Question: I want to find intersection between two maps. My map has structure 'map<int,line>', where 'line' is a structure. The problem is when i use 'set_intersection' for performing the intersection i get the following error represented in the image.

Below is my code
'''
#include <string>
#include <iostream>
#include <map>
#include <algorithm>
using namespace std;
typedef pair<int, int> point;
struct line
{
int lineid;
point starting, ending;
};
int main(int argc, char* argv[])
{
typedef map<int, line> mymap;
line w,x,y,z;
w.lineid = 1;
w.starting = { 5, 1 };
w.ending = { 5, 100 };
x.lineid = 2;
x.starting = { 20, 56 };
x.ending = { 120, 56 };
y.lineid = 3;
y.starting = { 100, 150 };
y.ending = { 100, 200 };
z.lineid = 4;
z.starting = { 330, 50 };
z.ending = { 330, 150 };
mymap bin1;
bin1.insert({ w.lineid, w });
bin1.insert({ x.lineid, x });
bin1.insert({ y.lineid, y });
mymap bin2;
bin2.insert({ x.lineid, x });
bin2.insert({ y.lineid, y });
bin2.insert({ z.lineid, z });
mymap out;
mymap::iterator out_itr(out.begin());
set_intersection(bin1.begin(), bin1.end(), bin2.begin(), bin2.end(),
inserter(out, out_itr));
cout << "" << out.size();
return 0;
}
'''
Any help to solve this issue will be helpful.
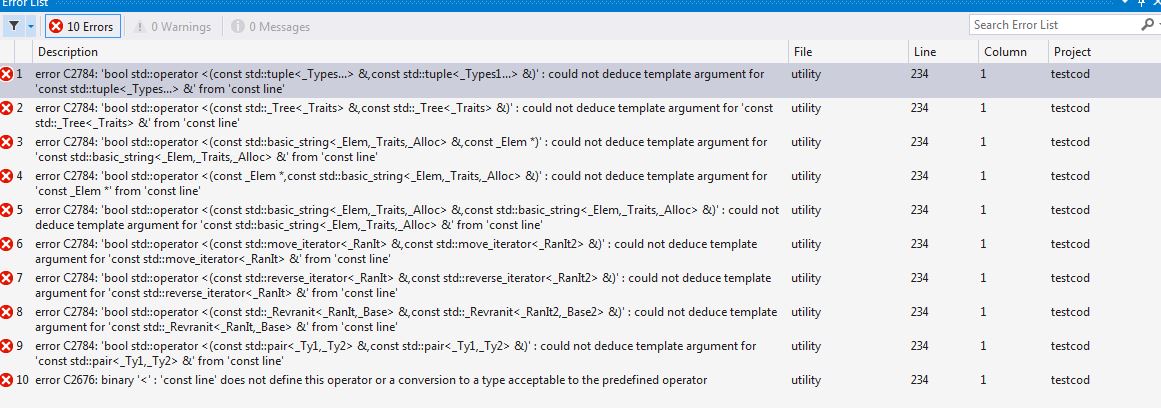
Answer: The compiler is complaining for not finding an 'operator<' to compare lines object (you need to compare 'std::pair<int, line>', and the comparator for it needs to compare lines).
You must provide a comparator for your lines :
:
'''
bool operator<(const line& other) const
{
return other.lineid < lineid; // Or whatever logic you want to compare your lines.
}
'''
Live example <URL>
Alternatively, you can directly provide a comparator to 'set_intersection', e.g. here with a lambda :
'''
set_intersection(bin1.begin(),
bin1.end(),
bin2.begin(),
bin2.end(),
inserter(out, out_itr),
[] (const std::pair<int, line>& p1, const std::pair<int, line>& p2) { return p1.first != p2.first; } );
'''